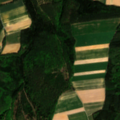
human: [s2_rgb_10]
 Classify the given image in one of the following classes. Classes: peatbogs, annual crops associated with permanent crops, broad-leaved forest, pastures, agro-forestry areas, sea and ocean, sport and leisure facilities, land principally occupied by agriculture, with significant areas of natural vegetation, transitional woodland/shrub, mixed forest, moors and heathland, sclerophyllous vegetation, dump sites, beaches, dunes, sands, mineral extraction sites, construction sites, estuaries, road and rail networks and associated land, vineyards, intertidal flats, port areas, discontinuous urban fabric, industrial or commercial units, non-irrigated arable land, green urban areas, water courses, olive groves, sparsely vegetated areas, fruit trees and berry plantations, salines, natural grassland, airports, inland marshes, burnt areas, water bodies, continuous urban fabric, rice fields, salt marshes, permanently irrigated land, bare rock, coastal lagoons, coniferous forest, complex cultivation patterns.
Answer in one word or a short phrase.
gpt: non-irrigated arable land, complex cultivation patterns, mixed forest